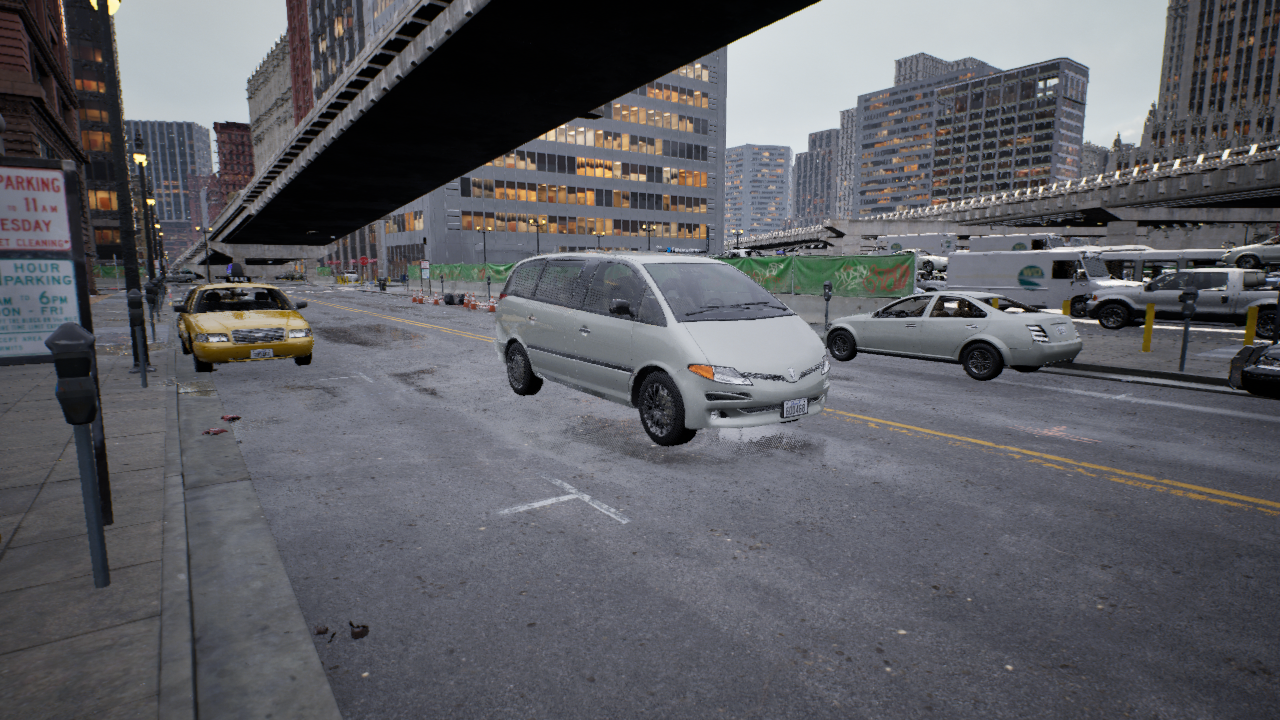
Venue: downtown
Lighting: clear day
Vehicle rig: minivan